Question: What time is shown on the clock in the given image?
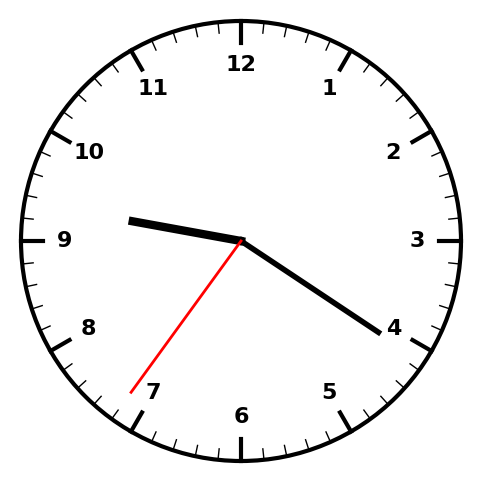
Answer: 09:20:36